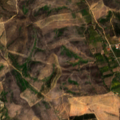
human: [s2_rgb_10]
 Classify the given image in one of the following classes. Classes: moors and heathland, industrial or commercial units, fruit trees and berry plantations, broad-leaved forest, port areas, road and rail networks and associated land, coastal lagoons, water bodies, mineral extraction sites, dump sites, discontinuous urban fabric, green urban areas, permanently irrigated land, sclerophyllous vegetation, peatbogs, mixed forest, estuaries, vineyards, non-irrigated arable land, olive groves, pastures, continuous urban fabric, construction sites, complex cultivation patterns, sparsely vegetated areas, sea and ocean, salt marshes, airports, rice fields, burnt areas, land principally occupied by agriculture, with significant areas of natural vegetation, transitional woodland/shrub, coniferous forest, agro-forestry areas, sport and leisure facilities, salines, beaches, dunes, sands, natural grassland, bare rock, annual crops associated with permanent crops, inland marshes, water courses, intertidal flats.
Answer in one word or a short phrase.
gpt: olive groves, broad-leaved forest, transitional woodland/shrub